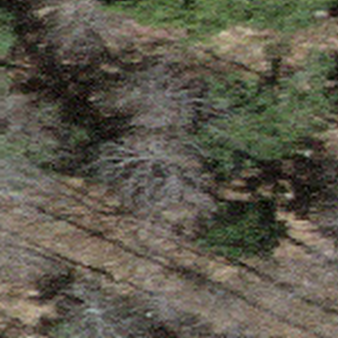
Label: other